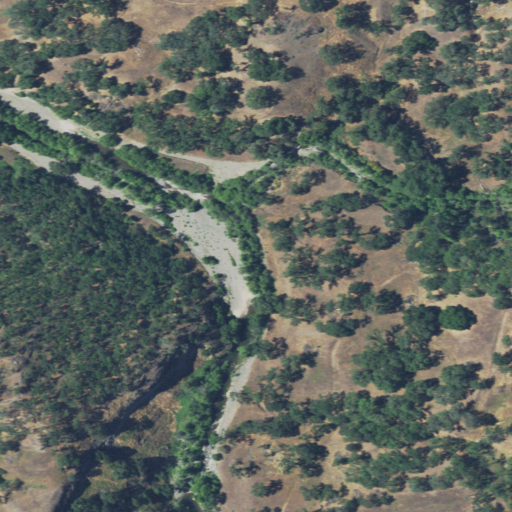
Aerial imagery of valley in California named Devils Den Canyon containing shrub, grassland, mixed forest, and evergreen forest